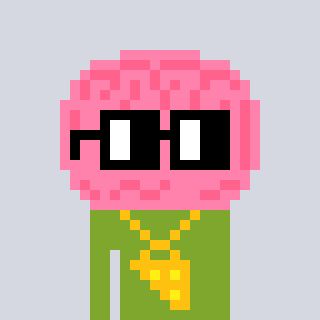
a pixel art character with square black glasses, a brain-shaped head and a slimegreen-colored body on a cool background